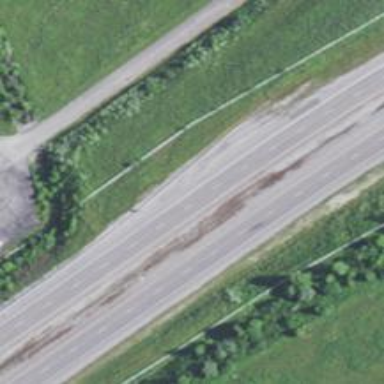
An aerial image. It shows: This image shows trunk highway that functions as expressway.